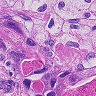
Metastatic tissue present: yes